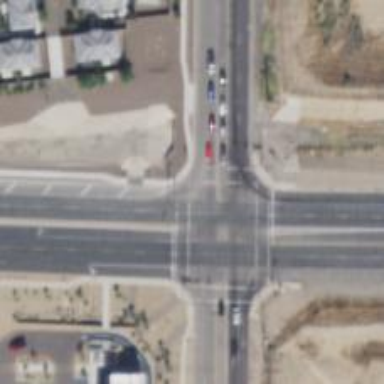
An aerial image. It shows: Solid stop line on the road.